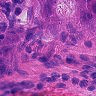
Metastatic tissue present: yes